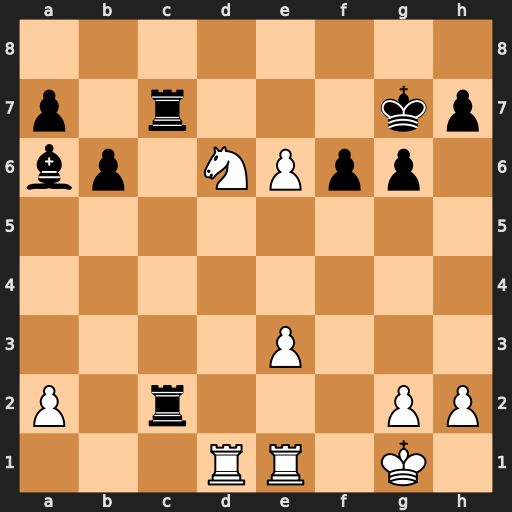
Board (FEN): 8/p1r3kp/bp1NPpp1/8/8/4P3/P1r3PP/3RR1K1
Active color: w
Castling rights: -
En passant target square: -
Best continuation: Ne8+ Kf8 Nxc7